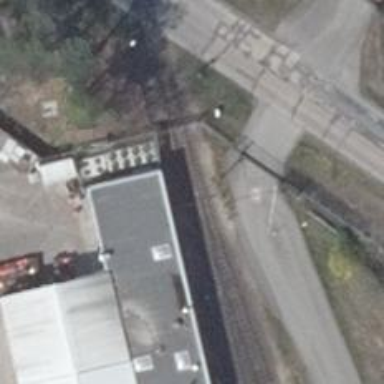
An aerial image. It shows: Railway switch.